Question: I encountered a really wired problem. I have successfully install 'Websphere MQ' on my windows machine and want to create 'QManager' and Queue to connect to a remote 'Qmanager' server. I have already created a QManager as you can see in the picture below. However, when I tried to create a queue for this 'QManager', I could not find any expand button as the IBM tutorial mentioned.
I have already tried to create a queue with MQSC but when I run 'runmqsc' in the command prompt with administrator user, it shows 'AMQ8135: Not Authorized' error!

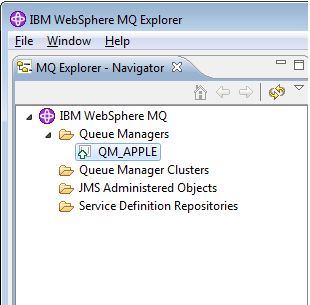
Answer: Check your error logs (AMQERR01.LOG) for an explanation of why AMQ8135 was returned to the client - for security reasons clients aren't given more information and so you have to go to the logs to get the detail.
I suspect the user you're running MQ Explorer and runmqsc as isn't in the 'mqm' group, or is otherwise not authorised to connect to the queue manager.